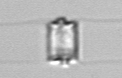
Label: Chaetoceros_didymus